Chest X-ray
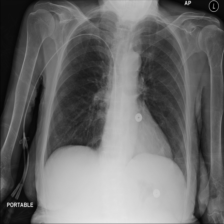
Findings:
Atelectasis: negative
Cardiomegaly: negative
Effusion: negative
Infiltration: negative
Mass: negative
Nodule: negative
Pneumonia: negative
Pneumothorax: negative
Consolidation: negative
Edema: negative
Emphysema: negative
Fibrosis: negative
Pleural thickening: negative
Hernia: negative